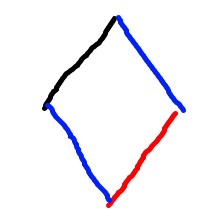
Shape: rhombus